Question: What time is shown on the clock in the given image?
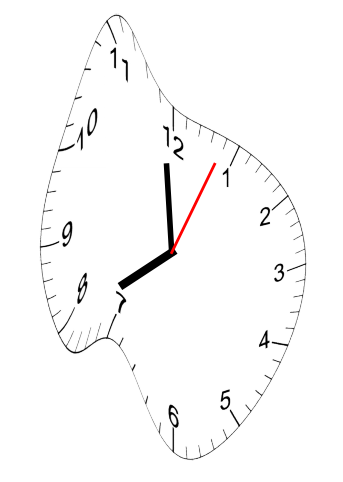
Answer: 07:59:04